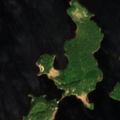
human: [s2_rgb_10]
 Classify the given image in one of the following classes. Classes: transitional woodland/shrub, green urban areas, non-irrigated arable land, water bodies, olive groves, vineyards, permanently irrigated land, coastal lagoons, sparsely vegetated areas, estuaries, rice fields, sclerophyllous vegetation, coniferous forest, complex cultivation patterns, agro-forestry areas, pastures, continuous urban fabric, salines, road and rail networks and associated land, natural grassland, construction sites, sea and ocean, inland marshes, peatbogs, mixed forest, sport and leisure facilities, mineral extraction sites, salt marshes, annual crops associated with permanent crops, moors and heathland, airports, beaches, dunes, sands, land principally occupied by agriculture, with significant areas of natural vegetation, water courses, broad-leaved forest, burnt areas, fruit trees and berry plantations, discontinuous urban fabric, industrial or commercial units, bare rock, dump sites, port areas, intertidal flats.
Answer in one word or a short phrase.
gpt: coniferous forest, water bodies